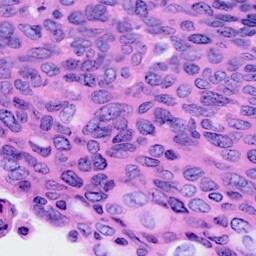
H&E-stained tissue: Cervix